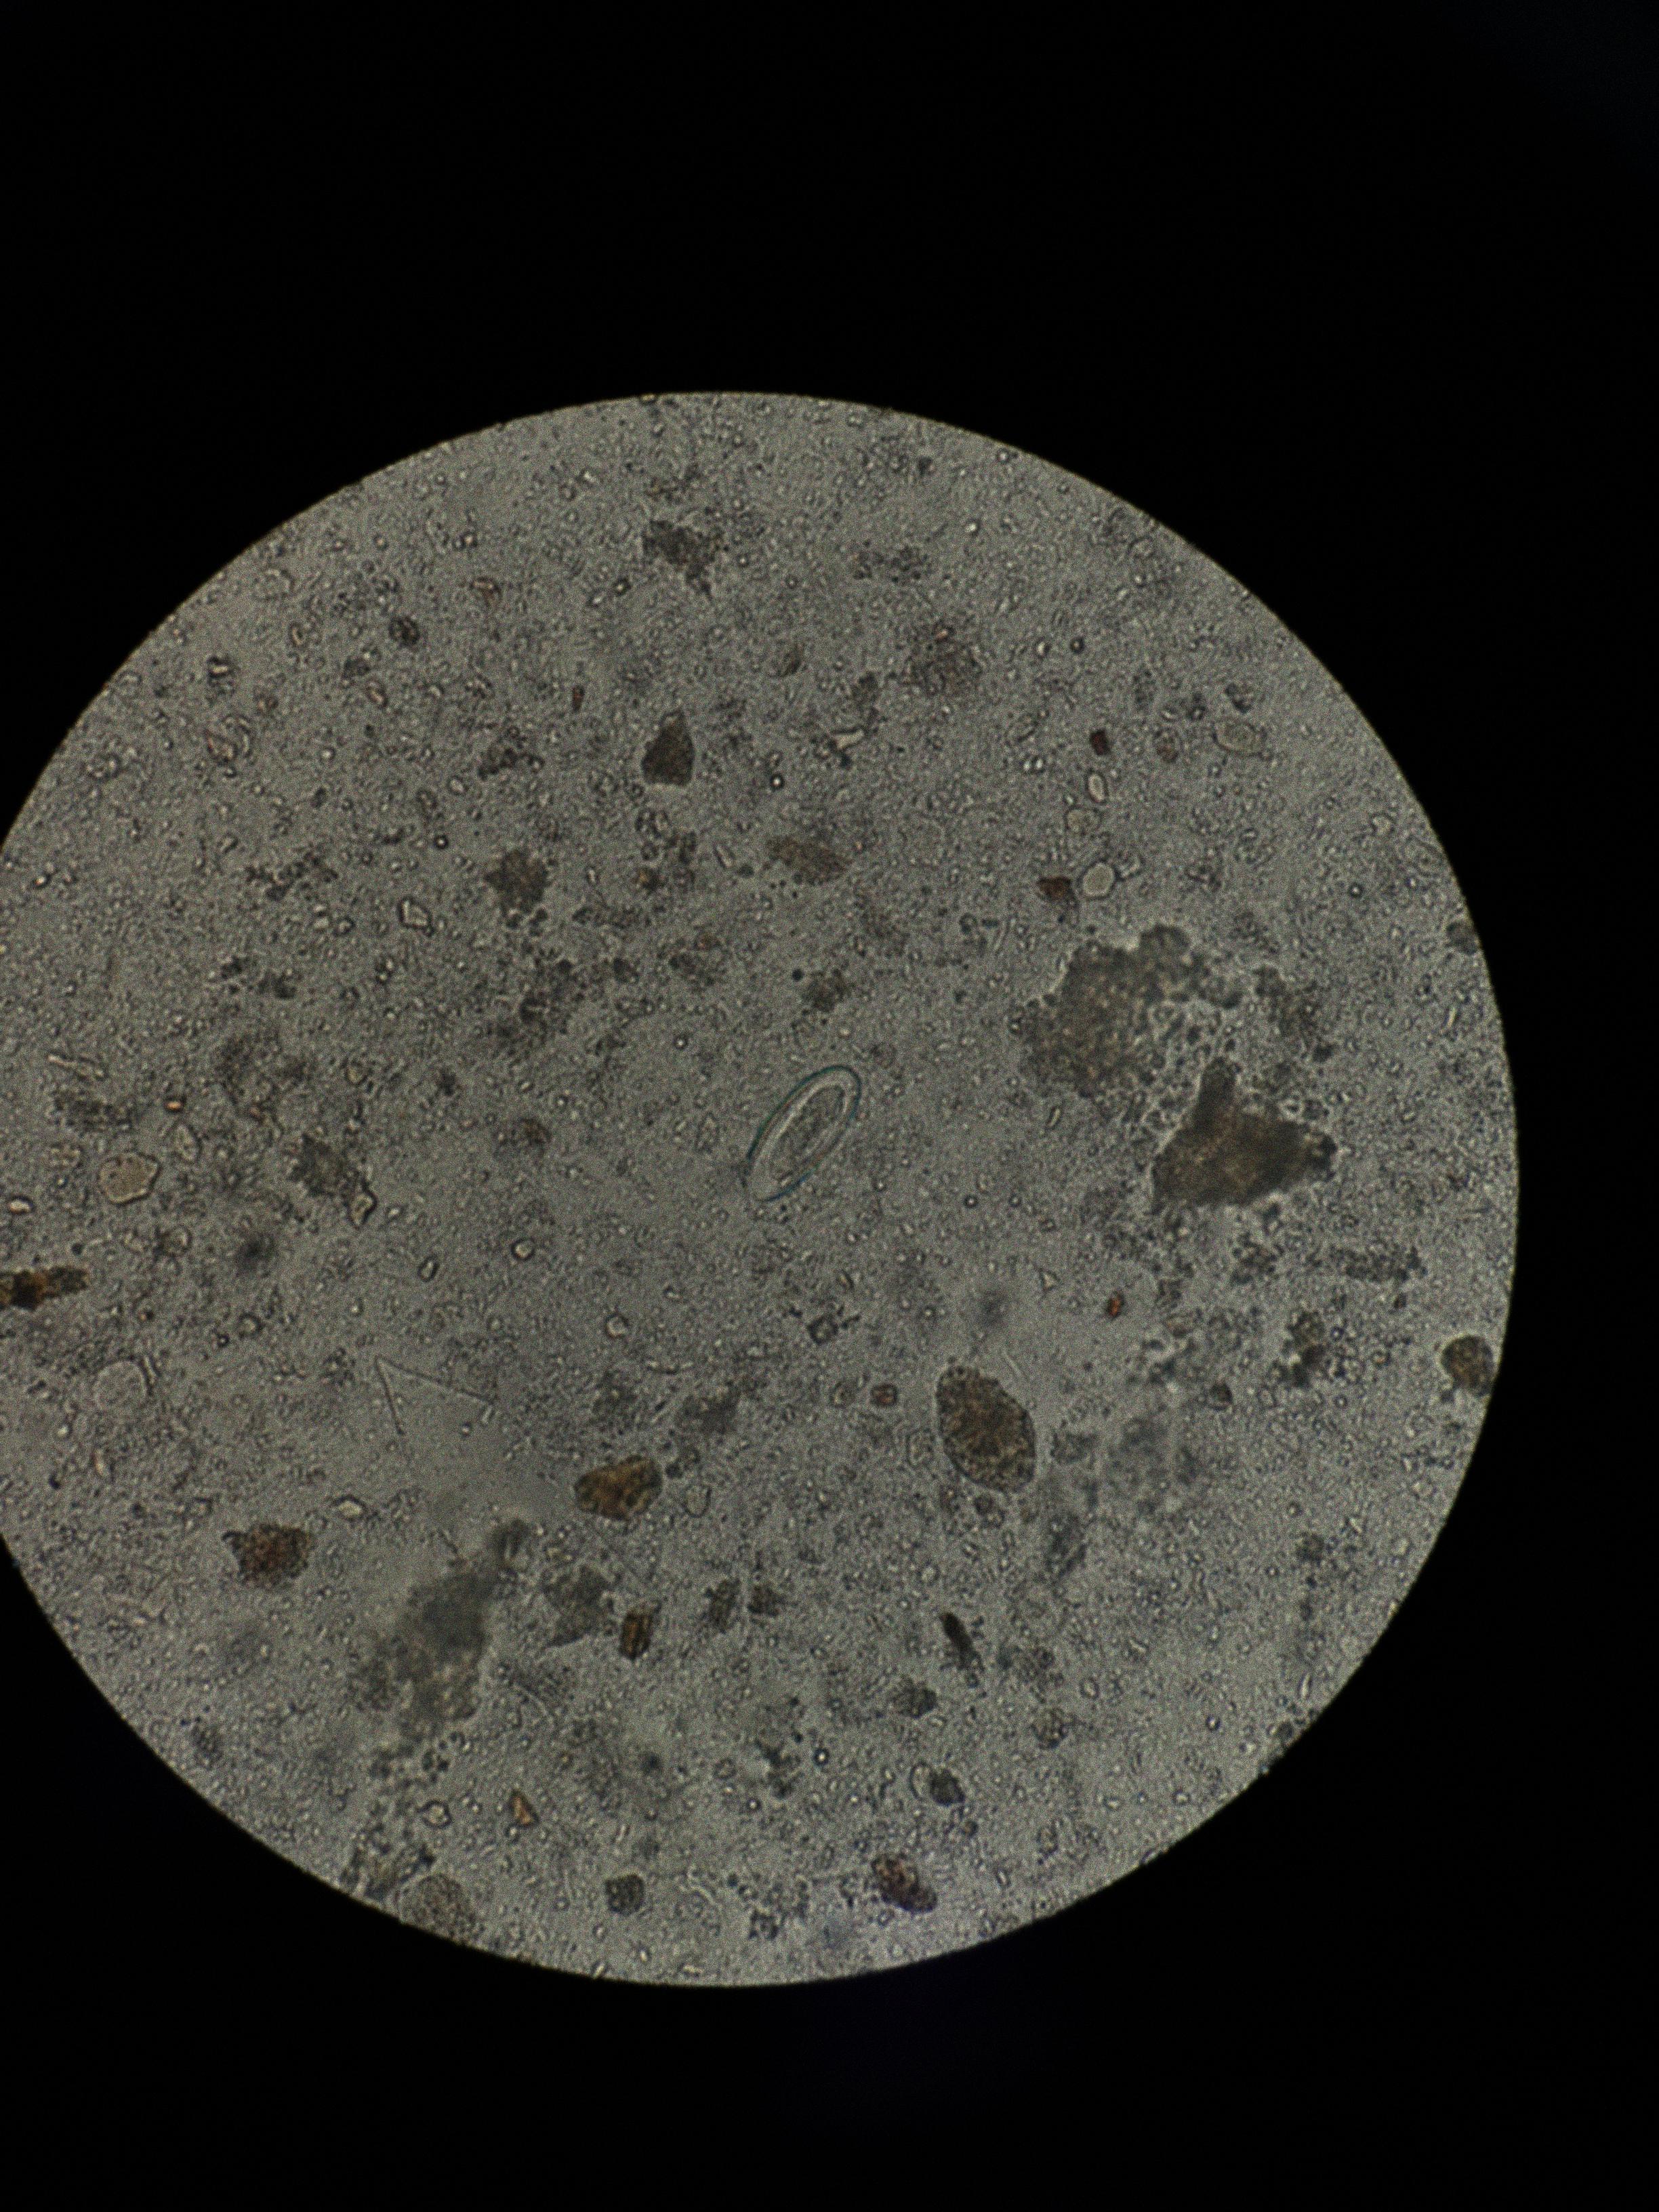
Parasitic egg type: Enterobius vermicularis